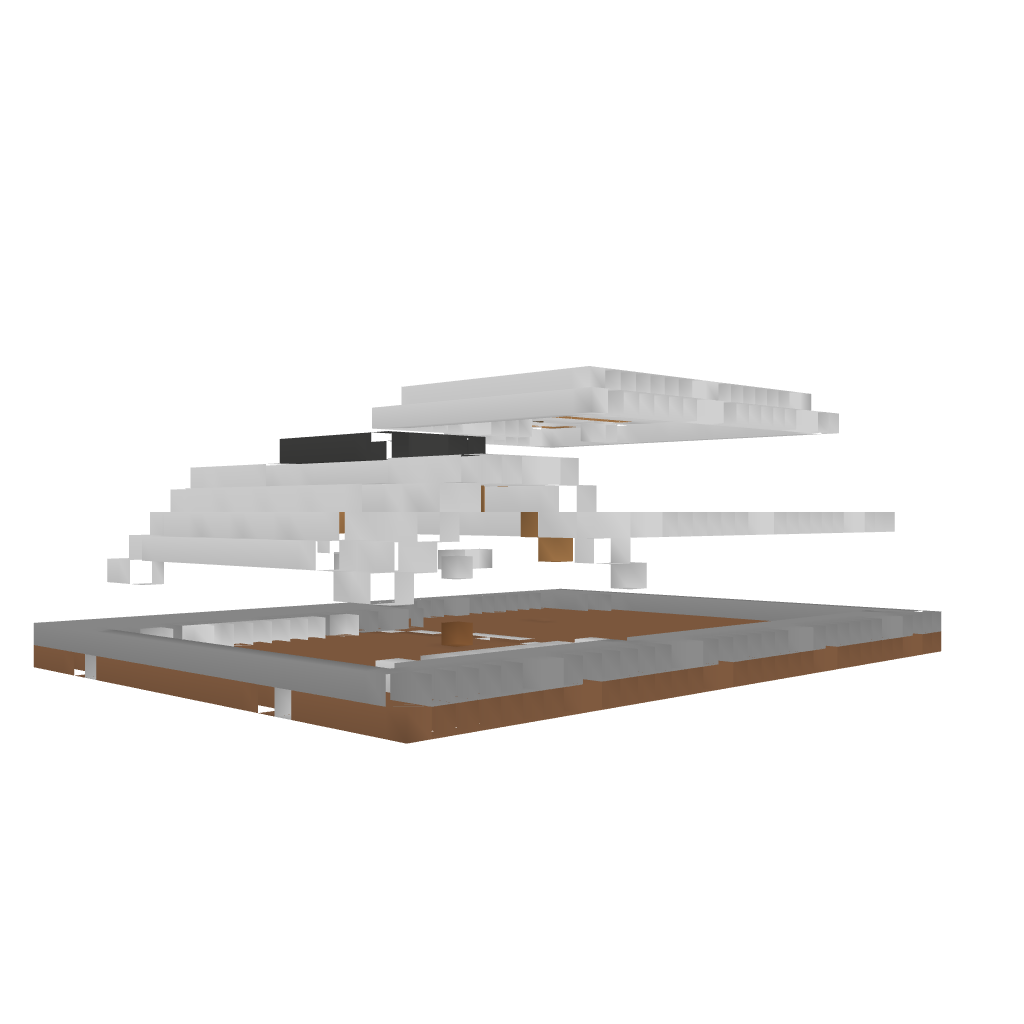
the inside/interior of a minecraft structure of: Modern/Futurist Army Base